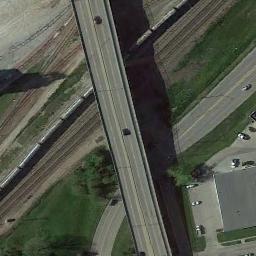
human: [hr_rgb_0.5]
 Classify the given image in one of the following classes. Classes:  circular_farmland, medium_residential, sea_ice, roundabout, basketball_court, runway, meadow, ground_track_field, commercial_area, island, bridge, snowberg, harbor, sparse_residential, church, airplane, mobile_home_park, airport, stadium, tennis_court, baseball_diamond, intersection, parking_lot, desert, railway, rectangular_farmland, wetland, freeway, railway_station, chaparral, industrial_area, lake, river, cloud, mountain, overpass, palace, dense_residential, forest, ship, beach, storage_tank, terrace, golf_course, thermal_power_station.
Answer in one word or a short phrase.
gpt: overpass